Interaction volume radius: 5 \u00c5
Interaction volume height: 20 \u00c5
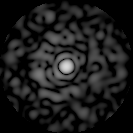
Disorder parameter: 0.8425